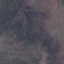
Land use / land cover class: HerbaceousVegetation